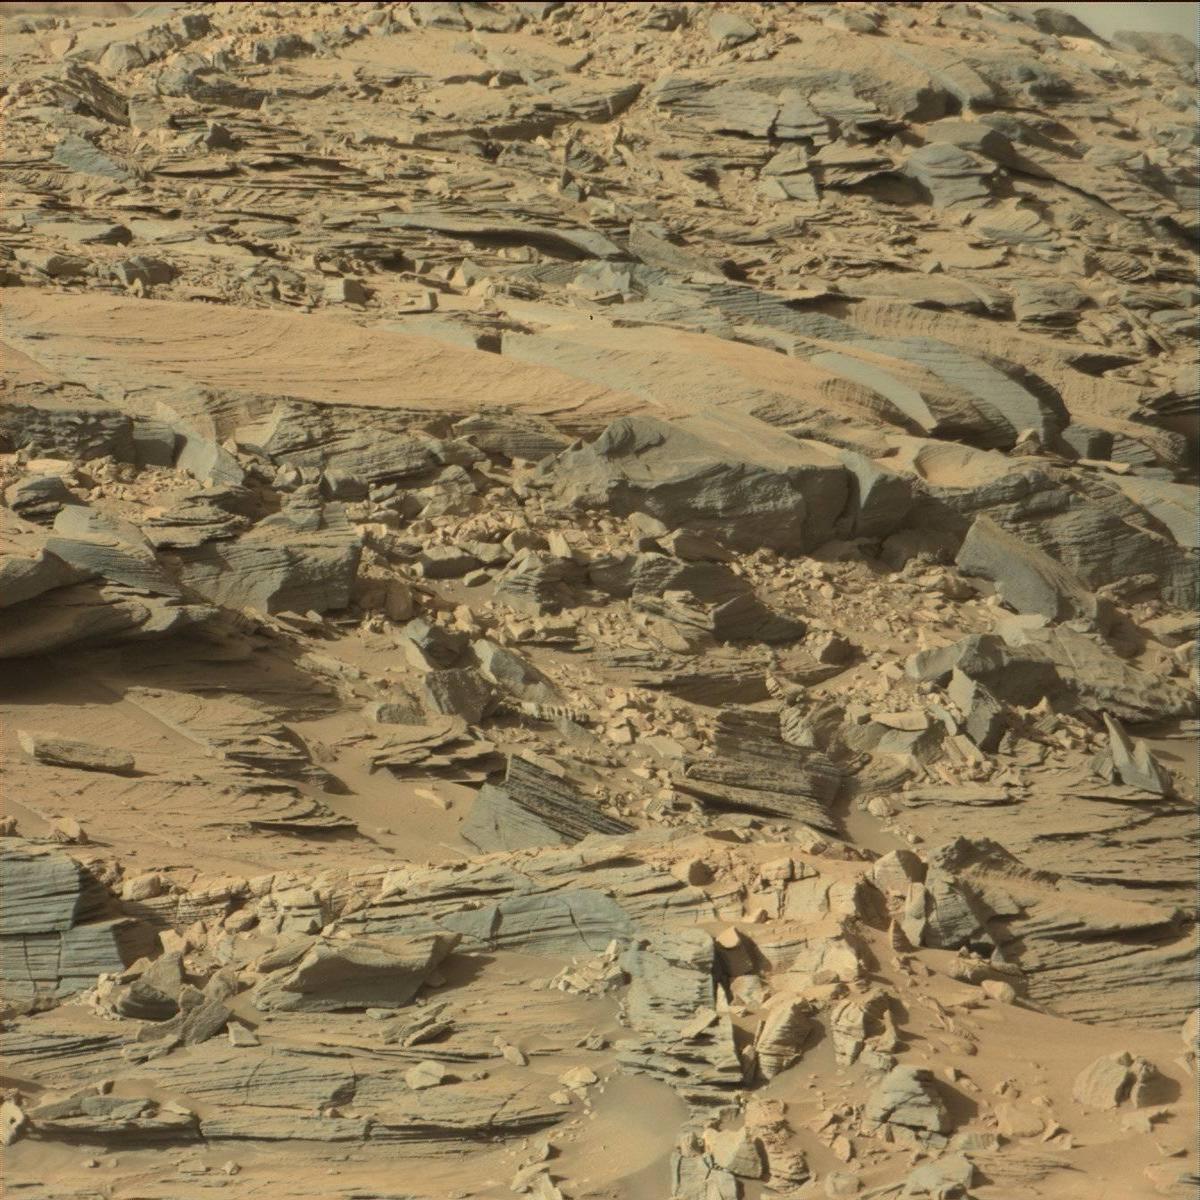
Terrain classes present: Bedrock, Sand / Soil, Sky